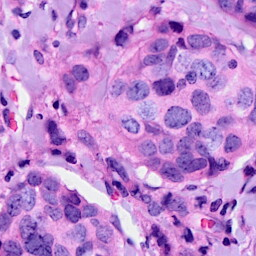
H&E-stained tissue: Breast